Question: I have a date time field
'''
/**
* @var \DateTime
*
* @ORM\Column(name="date", type="datetime", nullable=true)
*/
private $datetime;
/**
* Set date
*
* @param \DateTime $datetime
*
*/
public function setDate($datetime)
{
$this->datetime = $datetime;
return $this->datetime ?? new \DateTime();
}
/**
* Get date
*
* @return \DateTime
*/
public function getDate(): \DateTime
{
return $this->datetime ?? new \DateTime();
}
'''
I this error below:
Call to a member function format() on array

Anyone know why I get this?
Edit:
Below is the code that I use to generate a form to read in the DateTime value and then collect the data from the form and create a new entity in the table:
'''
$trainingform = new Training();
$form = $this->createFormBuilder($trainingform)
->add('Leader', TextType::class)
->add('Date', DateTimeType::class, ['label' => 'Date and Time'])
->add('topics', TextType::class, ['label' => 'Topics Being Covered'])
->getForm();
if ($form->handleRequest($request)->isValid()) {
$trainingform->setLeader($request->request->get('form')['Leader']);
$trainingform->setDate($request->request->get('form')['Date']);
$trainingform->setTopics($request->request->get('form')['topics']);
$em->persist($trainingform);
$em->flush();
}
'''
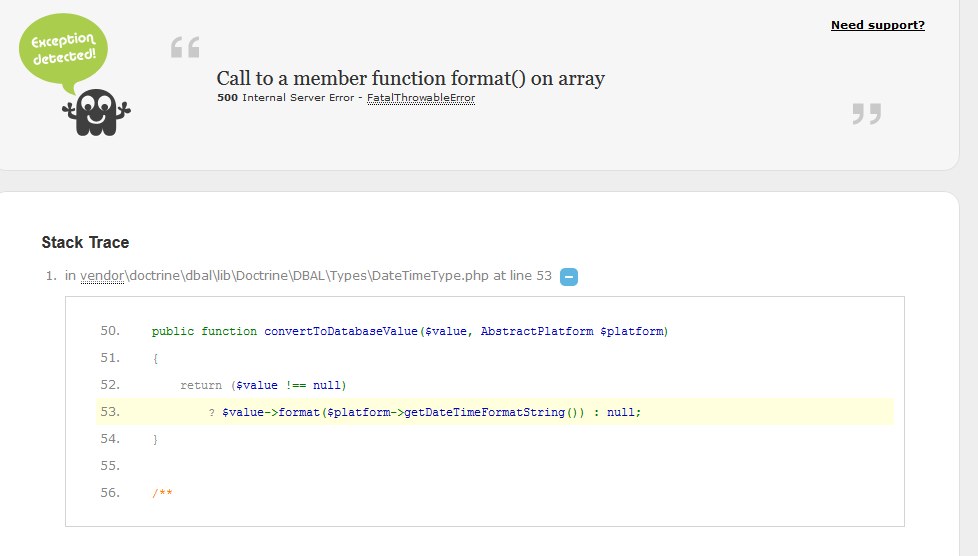
Answer: To handle your data correctly you should use symfony form's 'getData'-method, which will transform your request to the state you've specified in your form before. In your case it should look like this:
'''
$trainingForm = new Training();
$form = $this->createFormBuilder($trainingForm)
->add('Leader', TextType::class) // 'Leader' should be named as your property
->add('datetime', DateTimeType::class, ['label' => 'Date and Time']) //changed your Date to datetime as your property is
->add('topics', TextType::class, ['label' => 'Topics Being Covered']) //should be named as your property as well
->add('submit', SubmitType::class, ['label' => 'Submit form']) //should be there
->getForm();
$form->handleRequest($request)
if (form->isSubmitted() && form->isValid()) {
$trainingForm= $form->getData();
$em->persist($trainingForm);
$em->flush();
}
'''
To avoid such inconsistency, you could specify the required type on your setter method:
'''
/**
* Set date
*
* @param \DateTime $datetime
*/
public function setDate(\DateTime $datetime) //typhint added
{
$this->datetime = $datetime;
}
'''
'
Setter shouldn't return anything btw. Then you would get your error on the step you can control and you would know where you should dig after.